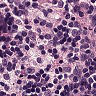
Metastatic tissue present: no